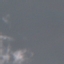
Land use / land cover class: SeaLake